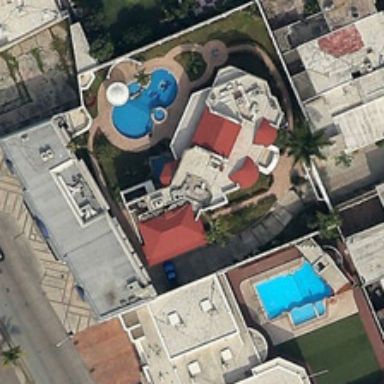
Some buildings with two swimming pools are near a road in a resort .